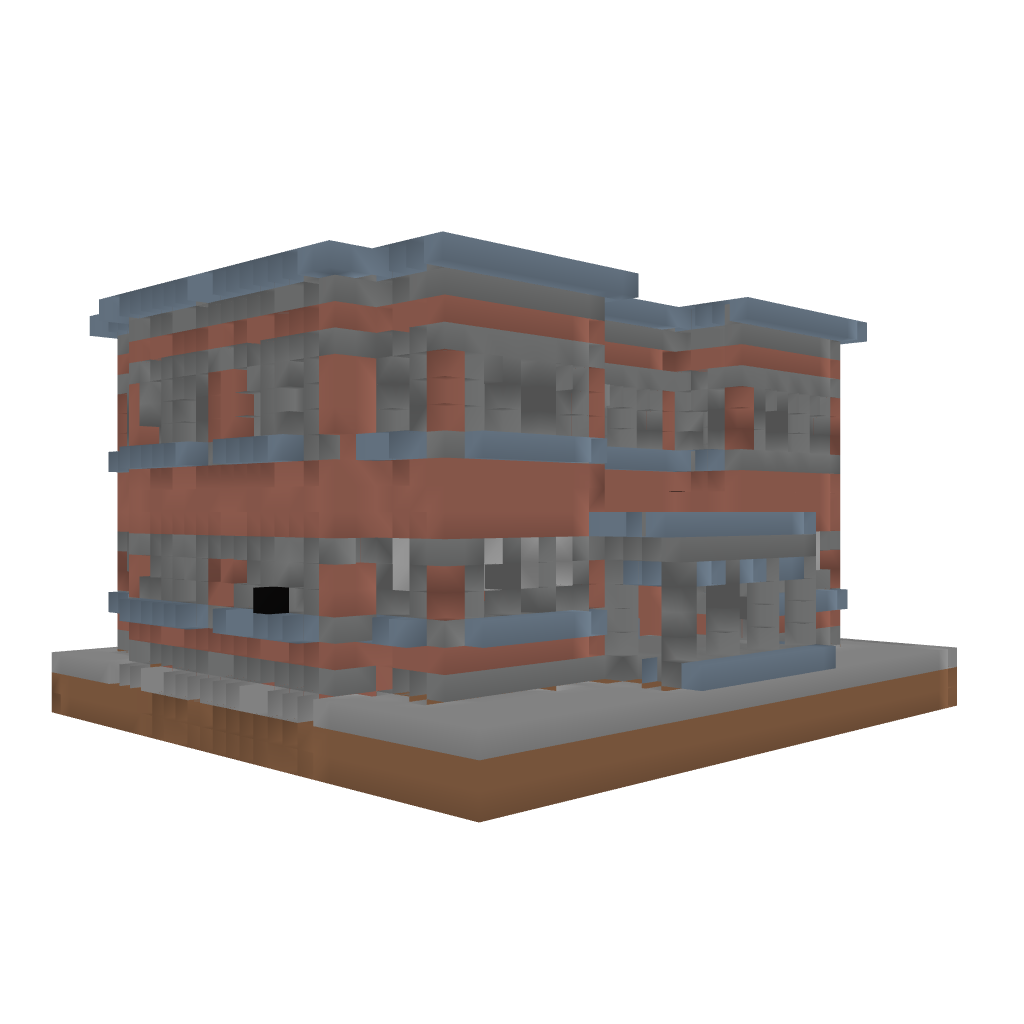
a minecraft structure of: Large brick house